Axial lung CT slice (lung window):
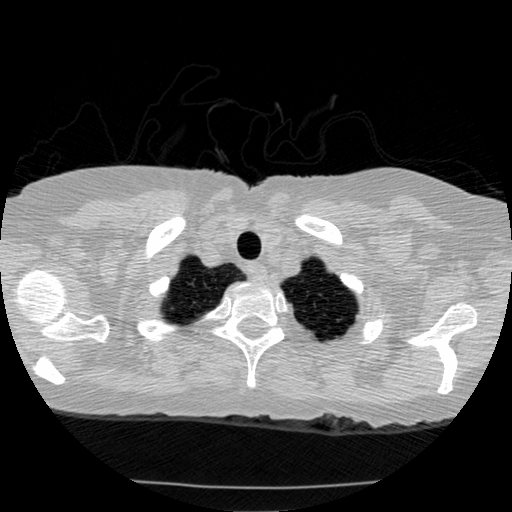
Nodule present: no